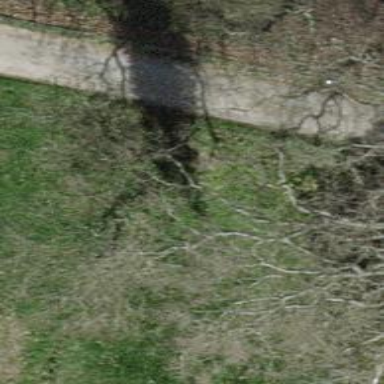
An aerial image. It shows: Beautiful tree in nature.